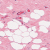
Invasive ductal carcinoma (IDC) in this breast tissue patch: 0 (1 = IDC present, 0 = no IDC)